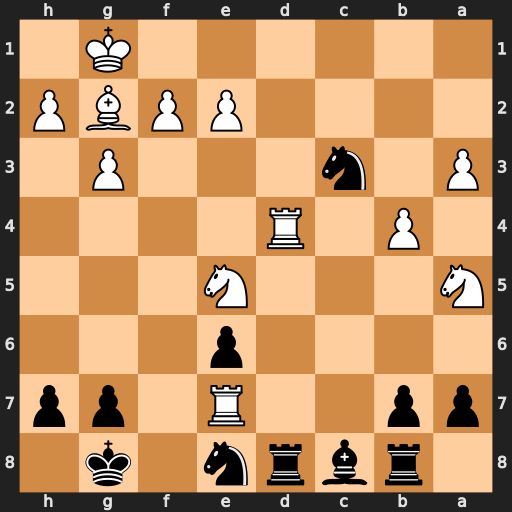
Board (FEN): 1rbrn1k1/pp2R1pp/4p3/N3N3/1P1R4/P1n3P1/4PPBP/6K1
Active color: b
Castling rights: -
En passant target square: -
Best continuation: Nxe2+ Kh1 Nxd4